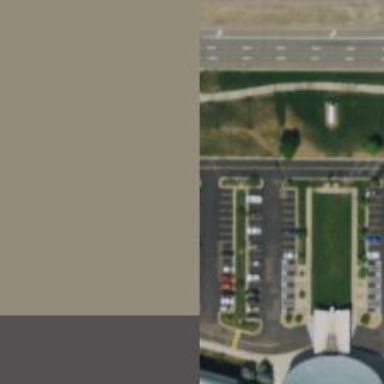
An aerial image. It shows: Parking space is available.